Question: I have a viewController which is obviously a subclass of 'UIViewController' called 'MapViewController'. In this viewController I use GPS to get the location of the user.
I also have a view called 'DrawCircle'. This view is a subclass of 'UIView'.
Using drawCircle I would like to be able to at any time draw on my MapViewController. But I am not sure I am understanding the concept of doing so. I know my drawing code is working, I have used it before. But I don't know how to draw onto 'MapViewController' using 'DrawCircle'.
From what it seems to my whenever I call '[myCustomView setNeedsDisplay]', it is not calling the 'DrawRect' method in my view.
Here is some code:
'''
#import "DrawCircle.h"
@interface MapViewController: UIViewController <CLLocationManagerDelegate>{
DrawCircle *circleView;
}
@property (nonatomic, retain) DrawCircle *circleView;
@end
'''
'''
#import "DrawCircle.h"
@interface MapViewController ()
@end
@implementation MapViewController
@synthesize circleView;
- (void) viewDidLoad
{
circleView = [[DrawCircle alloc] init];
[self setNeedsDisplay];
[super viewDidLoad];
}
- (void)didReceiveMemoryWarning
{
[super didReceiveMemoryWarning];
}
@end
'''
'''
#import "DrawCircle.h"
@interface DrawCircle()
@end
@implementation DrawCircle
-(id)initWithFrame:(CGRect)frame {
self = [super initWithFrame:frame];
if(self) {
}
return self;
}
- (void)drawRect:(CGRect)rect
{
CGContextRef ctx = UIGraphicsGetCurrentContext();
CGPoint point = CGPointMake(40, 137);
CGContextAddEllipseInRect(ctx, CGRectMake(point.x, point.y, 10, 10));
}
CGContextSetFillColor(ctx, CGColorGetComponents([[UIColor redColor] CGColor]));
CGContextFillPath(ctx);
}
'''
Also if this offers any help into my thought process, here is my StoryBoard scene.

Where the viewcontrollers custom class is MapViewController and the views custom class is DrawCircle.
**EDIT:**I would also like to mention that, in my DrawCircle.m, I have methods that I am calling from MapViewController.m and are working.
Also. Initially, the DrawRect method is being called but I am not able to manually call using 'setNeedsUpdate'. When debugging, it is not even entering the DrawRect method.
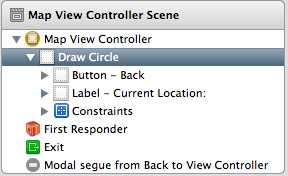
Answer: You're creating your DrawCircle, but you're never adding it to the view, e.g.
'''
[self.view addSubview:circleView];
'''
Therefore, it's falling out of scope and (if using ARC) getting released on you. You also don't appear to be setting its 'frame', such as:
'''
circleView = [[DrawCircle alloc] initWithFrame:self.view.bounds];
'''
Alternatively, you could add the view in interface builder (a standard 'UIView', but then specify your custom class right in IB).
Also, note, you generally don't even to call 'setNeedsDisplay'. The adding it to the view hierarchy will call this for you. You only need to call this if you need to update the view based upon some custom property.
---
Personally, I'd be inclined to define 'drawRect' like so:
'''
- (void)drawRect:(CGRect)rect
{
CGContextRef ctx = UIGraphicsGetCurrentContext();
// I'd just use 'rect' and I can then use the 'frame' to coordinate location and size of the circle
CGContextAddEllipseInRect(ctx, rect);
// perhaps slightly simpler way of setting the color
CGContextSetFillColorWithColor(ctx, [[UIColor redColor] CGColor]);
CGContextFillPath(ctx);
}
'''
This way, the location and size of the circle will be dictated by the 'frame' I set for the circle (by the way, I apologize if this makes it more confusing, but I use a different class name, 'CircleView', as I like to have 'View' in the name of my 'UIView' subclasses).
'''
- (void)viewDidLoad
{
[super viewDidLoad];
UIView *circle;
circle = [[CircleView alloc] initWithFrame:CGRectMake(100.0, 100.0, 200.0, 200.0)];
circle.backgroundColor = [UIColor clearColor]; // because it calls 'super drawRect' I can now enjoy standard UIView features like this
[self.view addSubview:circle];
circle = [[CircleView alloc] initWithFrame:CGRectMake(300.0, 300.0, 10.0, 10.0)];
circle.backgroundColor = [UIColor blackColor]; // because it calls 'super drawRect' I can now enjoy standard UIView features like this
[self.view addSubview:circle];
}
'''